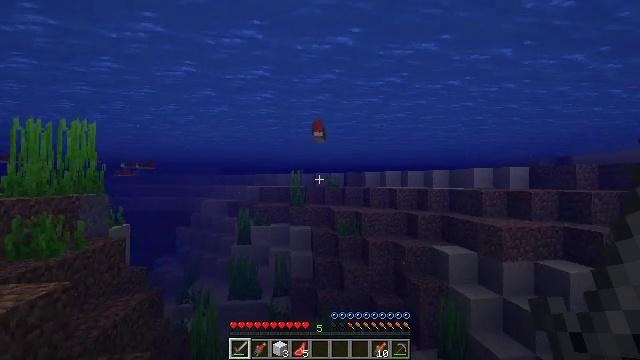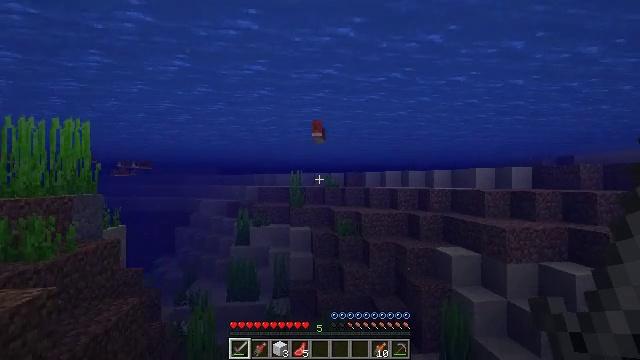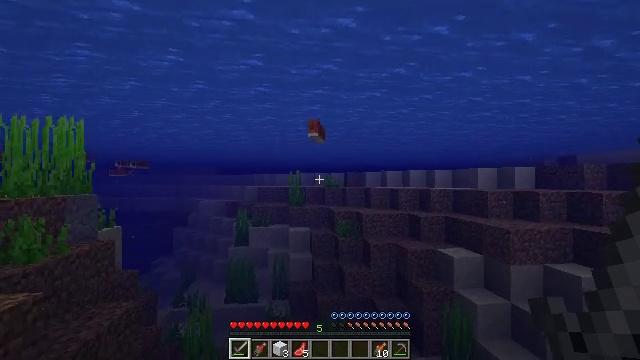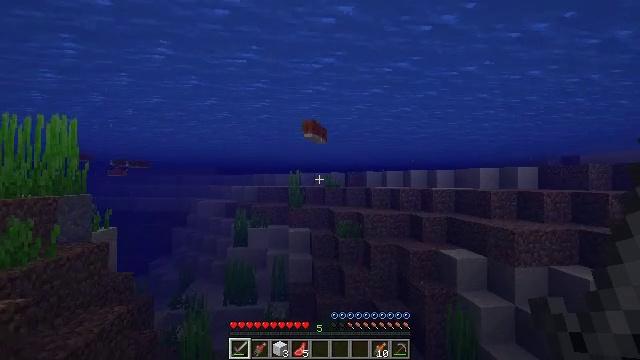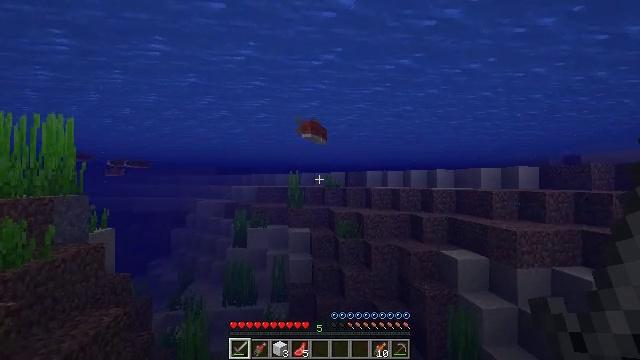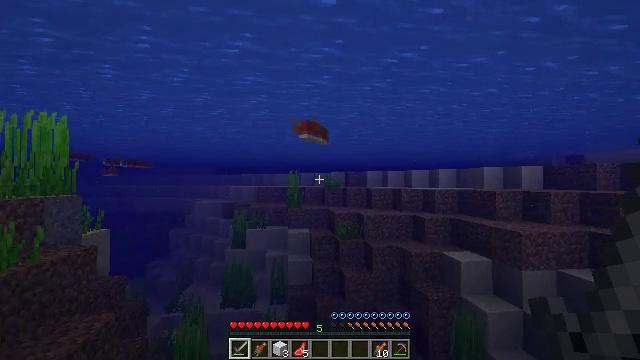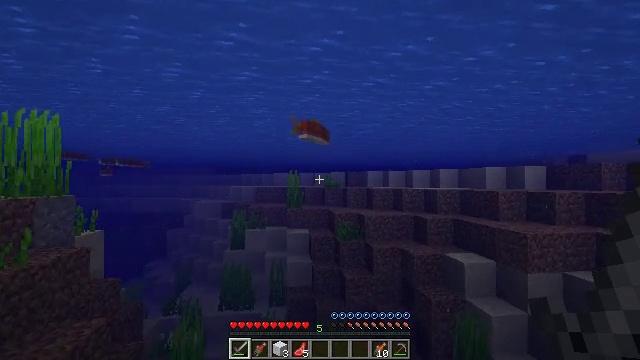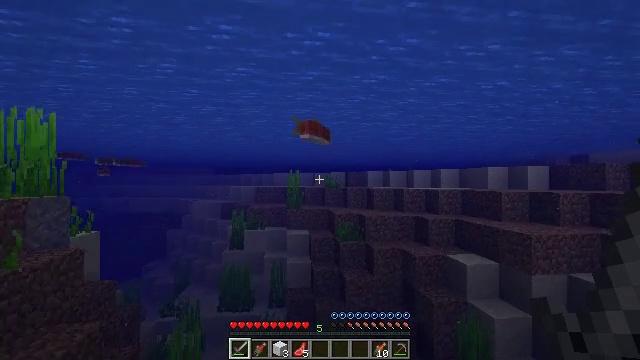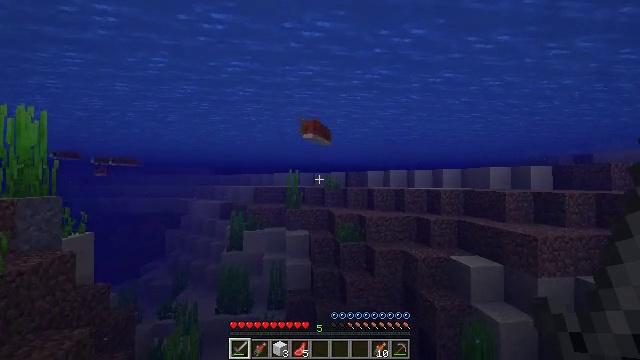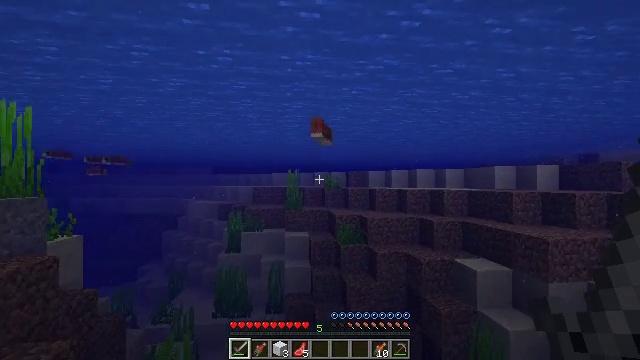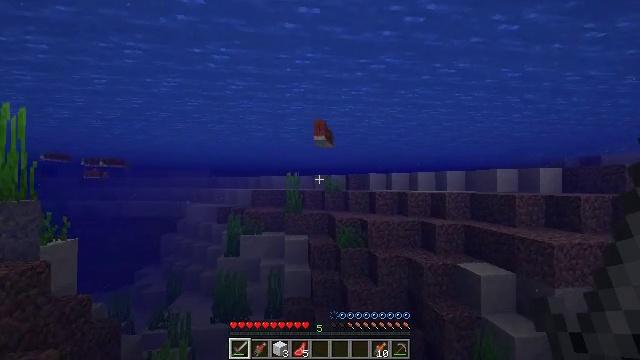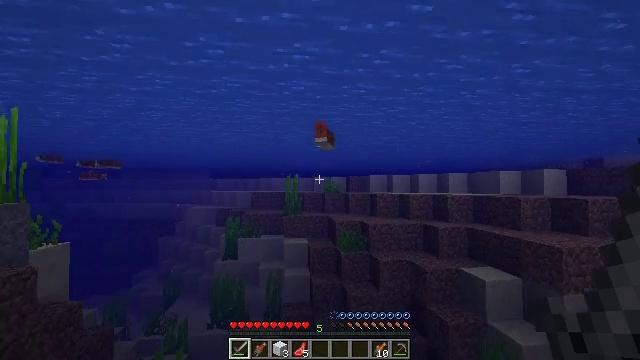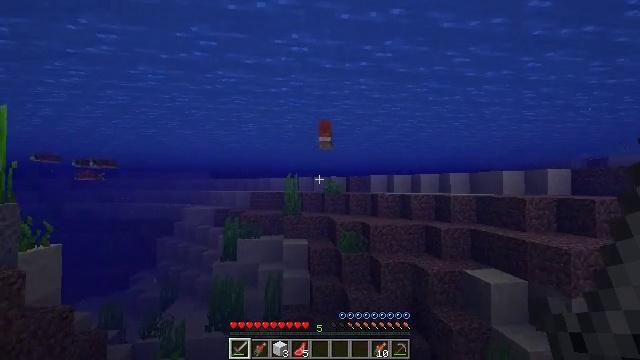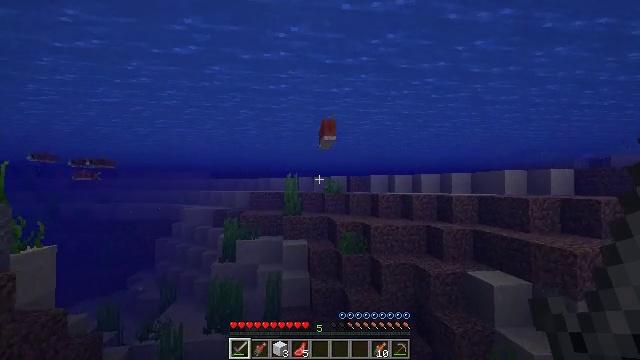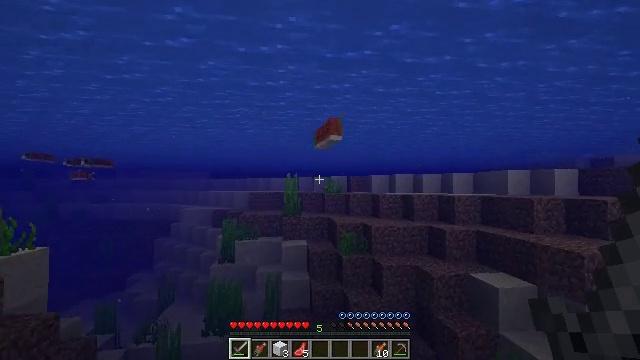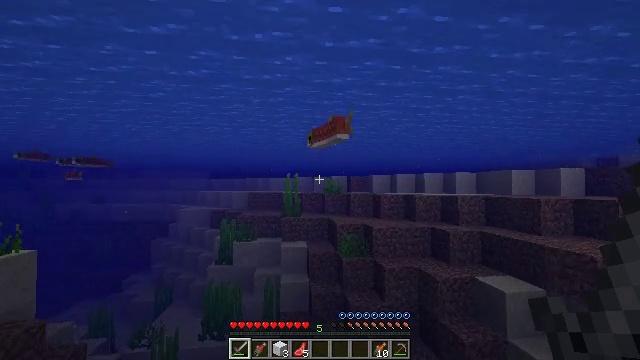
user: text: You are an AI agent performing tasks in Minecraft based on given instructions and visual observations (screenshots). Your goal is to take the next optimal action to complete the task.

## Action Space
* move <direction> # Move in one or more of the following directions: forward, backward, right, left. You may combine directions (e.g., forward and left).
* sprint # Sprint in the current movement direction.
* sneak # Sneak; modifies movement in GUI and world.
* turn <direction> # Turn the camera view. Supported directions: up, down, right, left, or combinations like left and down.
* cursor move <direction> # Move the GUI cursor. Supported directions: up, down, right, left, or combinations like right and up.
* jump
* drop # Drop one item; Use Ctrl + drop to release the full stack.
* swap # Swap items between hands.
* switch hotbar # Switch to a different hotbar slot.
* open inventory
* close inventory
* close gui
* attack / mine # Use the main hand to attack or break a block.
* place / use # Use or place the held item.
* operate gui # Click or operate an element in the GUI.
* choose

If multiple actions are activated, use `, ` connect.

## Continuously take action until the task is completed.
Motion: motion action
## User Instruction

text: Hunt fish.
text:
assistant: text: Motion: move forward
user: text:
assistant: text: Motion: move forward
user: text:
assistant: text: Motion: move forward
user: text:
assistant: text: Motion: move forward
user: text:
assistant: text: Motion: move forward
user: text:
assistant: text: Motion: move forward
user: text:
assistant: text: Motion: move forward
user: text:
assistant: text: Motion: move forward
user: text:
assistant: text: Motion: move forward
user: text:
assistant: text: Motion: move forward
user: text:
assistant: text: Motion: move forward
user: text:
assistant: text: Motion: move forward
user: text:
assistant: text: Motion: move forward
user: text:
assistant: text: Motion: move forward
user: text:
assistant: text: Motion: move forward
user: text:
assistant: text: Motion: move forward
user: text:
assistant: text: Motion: move forward
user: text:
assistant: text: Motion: move forward
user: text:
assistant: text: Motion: move forward
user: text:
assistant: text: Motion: move forward
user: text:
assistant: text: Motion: move forward
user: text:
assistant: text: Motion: move forward, turn up
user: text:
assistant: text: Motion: move forward, turn up
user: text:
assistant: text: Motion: move forward, turn up
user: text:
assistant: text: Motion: move forward, turn up
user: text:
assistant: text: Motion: move forward, turn up
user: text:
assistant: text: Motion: move forward
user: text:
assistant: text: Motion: move forward, attack / mine
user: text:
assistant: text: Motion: move forward, attack / mine
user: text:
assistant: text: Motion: move forward, attack / mine